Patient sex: M
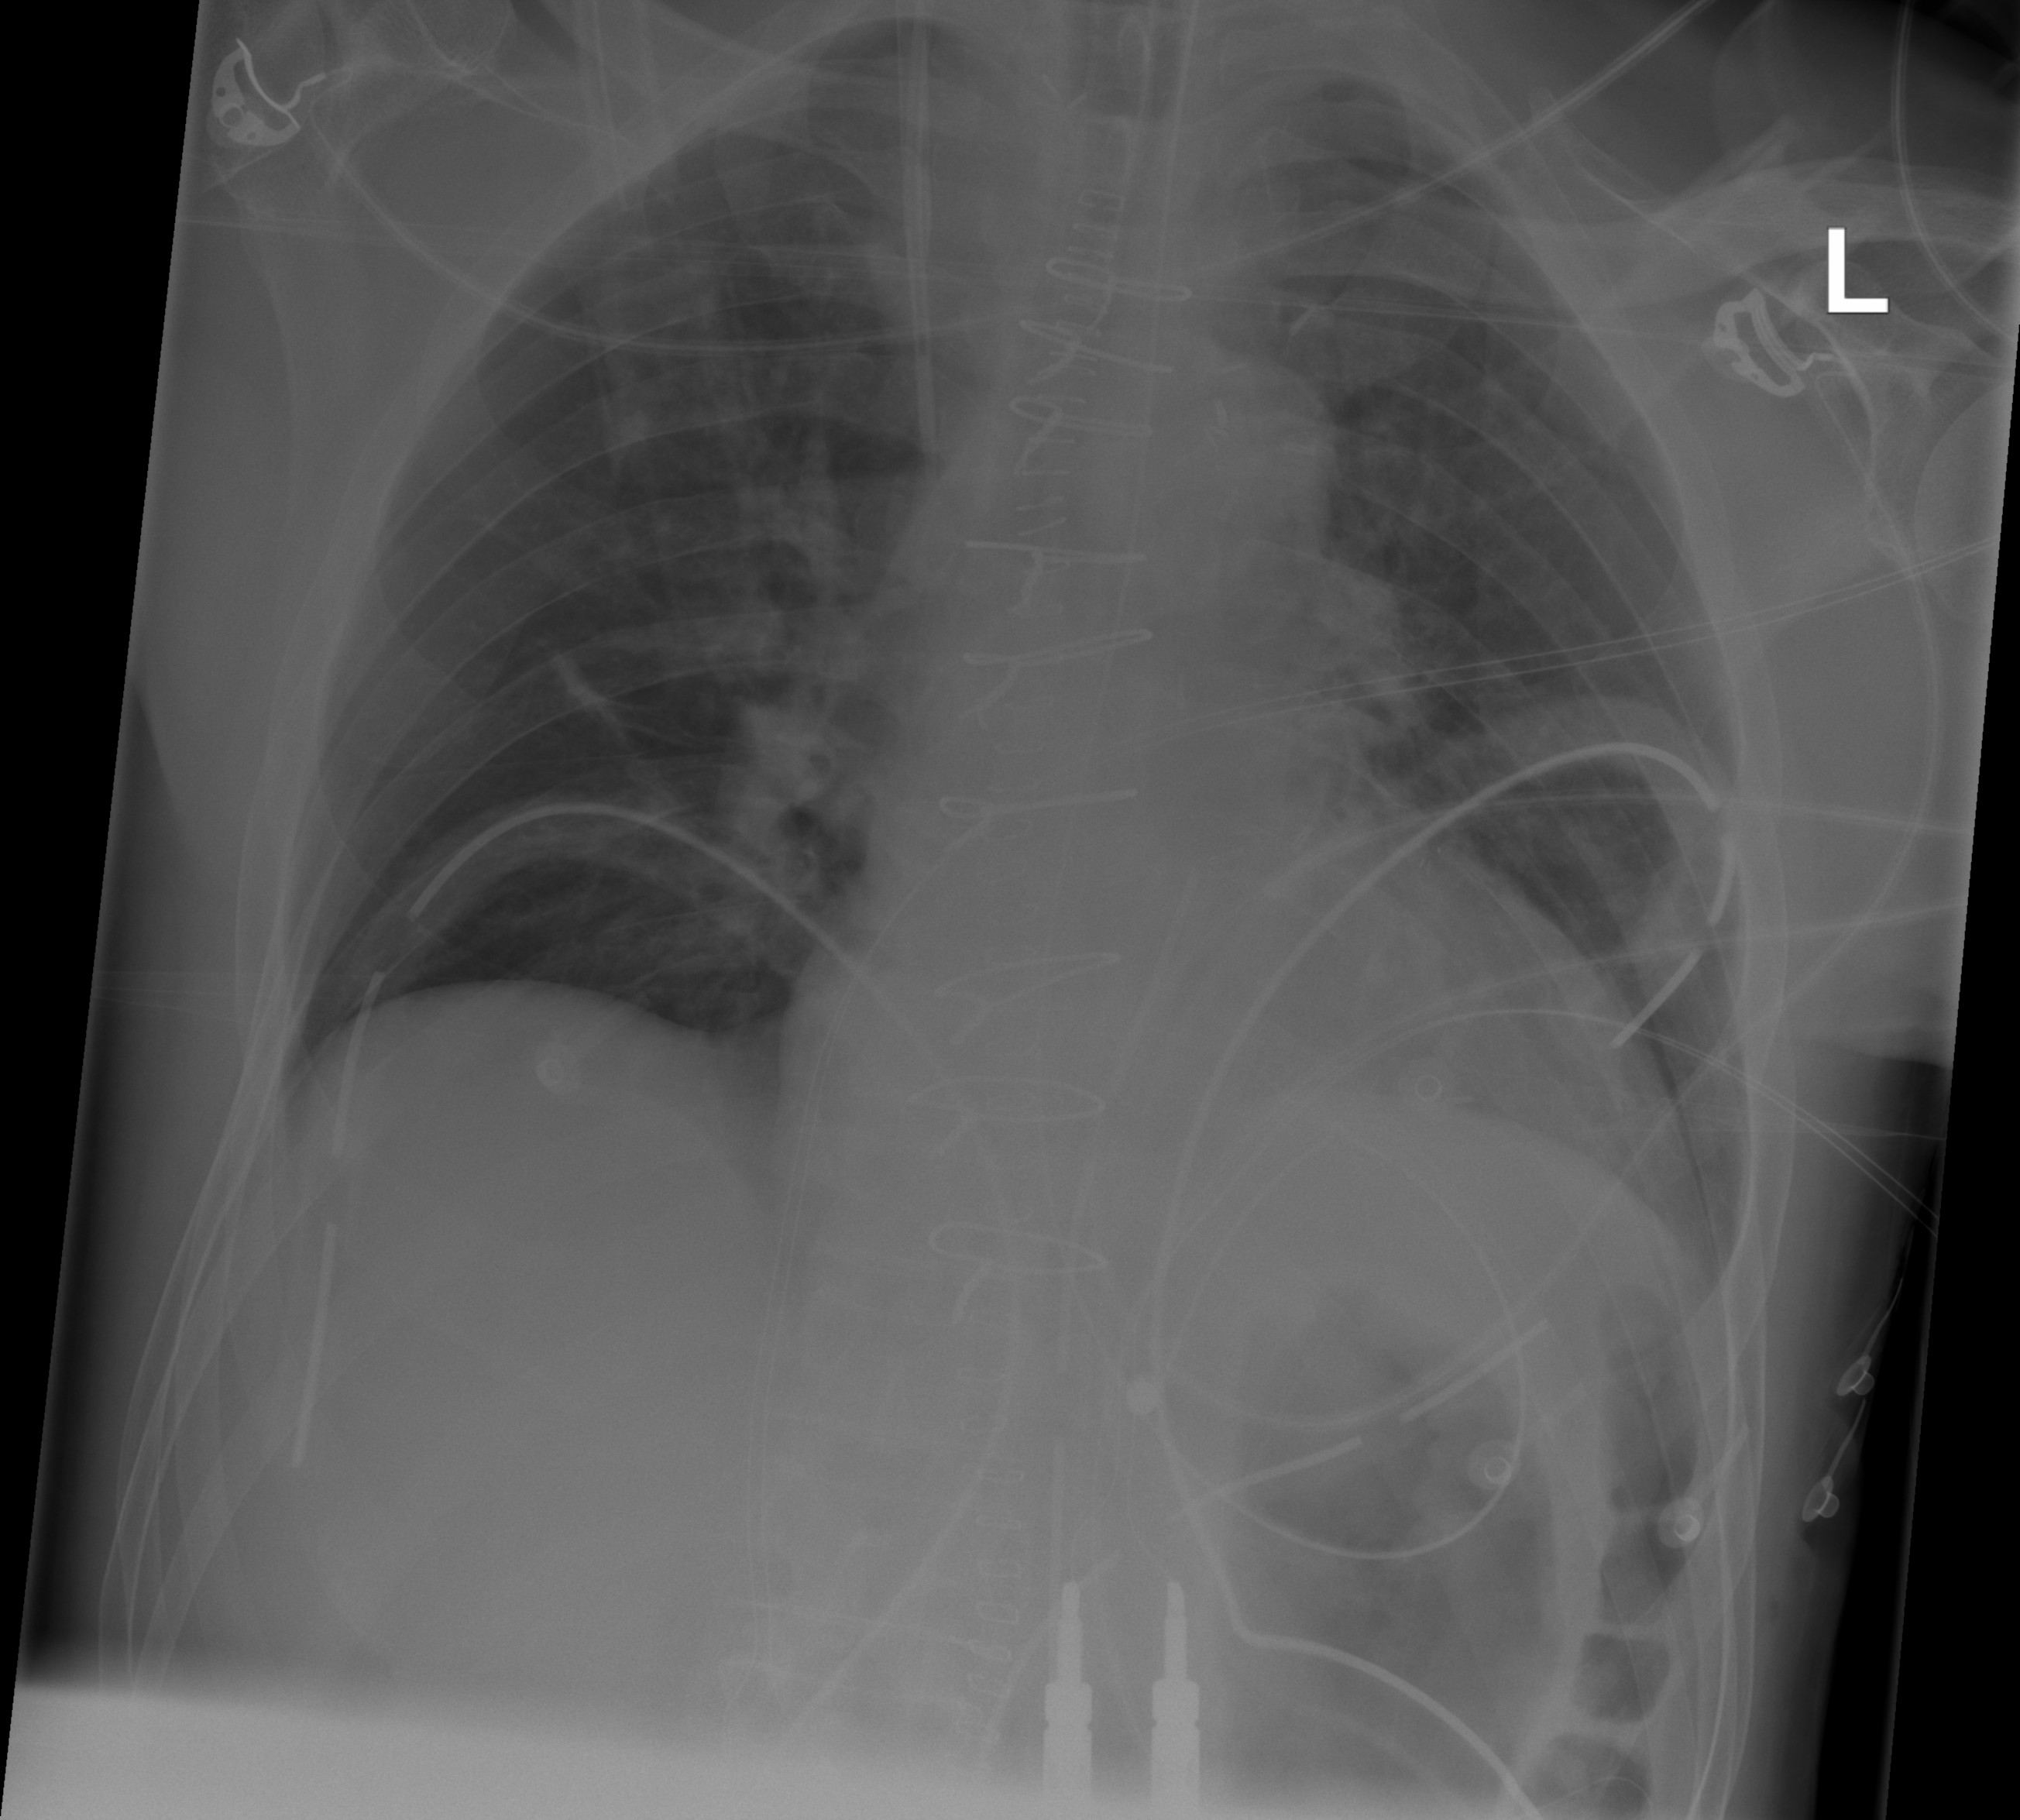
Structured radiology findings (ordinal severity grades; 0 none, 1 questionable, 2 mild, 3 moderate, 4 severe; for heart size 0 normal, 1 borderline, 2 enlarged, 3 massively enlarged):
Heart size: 1
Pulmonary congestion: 0
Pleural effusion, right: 0
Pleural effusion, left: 0
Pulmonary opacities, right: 0
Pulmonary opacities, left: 0
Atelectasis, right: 2
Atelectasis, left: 0